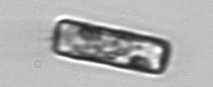
Label: Guinardia_delicatula